Question: Hi folks i have this terrible problems i hope any of you could help me first of all i have a ListView which has (lets say) 3 columns Id, Quantity, And an image button with an action.

the image button launch the function createparameter that splits the string into 2 int variables, but i want to get the first 1 from the textbox QuantityTextBox, What can i do to send the value of the textbox to the function, any ideas?
'''
protected string CreateParameter(object arg1, object arg2)
{
return string.Concat(arg1, "|", arg2);
}
'''
i wish there's a better way to do this than do a foreach of every list item and then find control because i dont care the other list items,
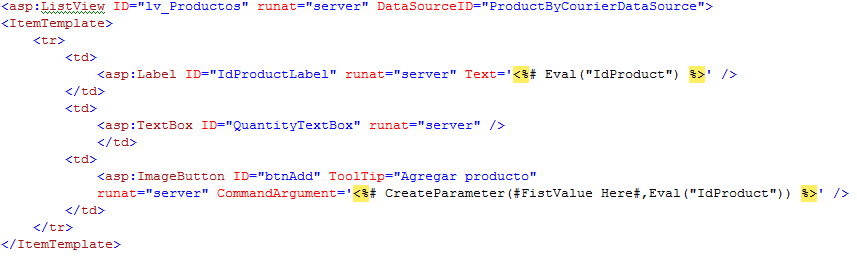
Answer: What you want to do will not work the way you want because the value of the textbox could be changed by the user. So it's not reasonable to try and bind it to the CommandArgument at runtime because there is no value there yet.
But when you handle the ItemCommand event for the ListView, you have access to which ListViewItem the button was clicked in, so you can use FindControl to get the textbox and look at its value.
For that to work, you will need to add a CommandName value to your ImageButton controls. And you would just pass in the product id in the command argument directly.
So, your button would look like this:
'''
<asp:ImageButton ID="btnAdd" runat="server" Tooltip="Aggregar producto" CommandName="AddProduct"
CommandArgument="<%# Eval("IdProduct") %>" />
'''
And your codebehind would look something like this (not tested):
'''
protected void lv_Productos_OnItemCommand(object sender, ListViewCommandEventArgs e)
{
if (String.Equals(e.CommandName, "AddProduct"))
{
// Get a reference to your textbox in this item
TextBox textbox = e.Item.FindControl("QuantityTextBox") as TextBox;
if (textbox != null)
{
int quant = 0;
if (int.TryParse(textbox.Value, quant))
{
int prodId = (int)e.CommandArgument;
//do what you want with the quantity and product id
}
}
}
}
'''